Interaction volume radius: 5 \u00c5
Interaction volume height: 25 \u00c5
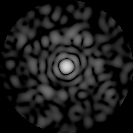
Disorder parameter: 0.8231